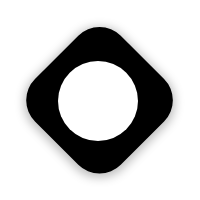
Cursor type: all_scroll
OS/theme: linux-google-cursor
Variant: white